Frequency: 85000
Velocity: 0,2635
Power: 20,6
Pulse duration: 0,0000001
Pass count: 1
Magnification: 10
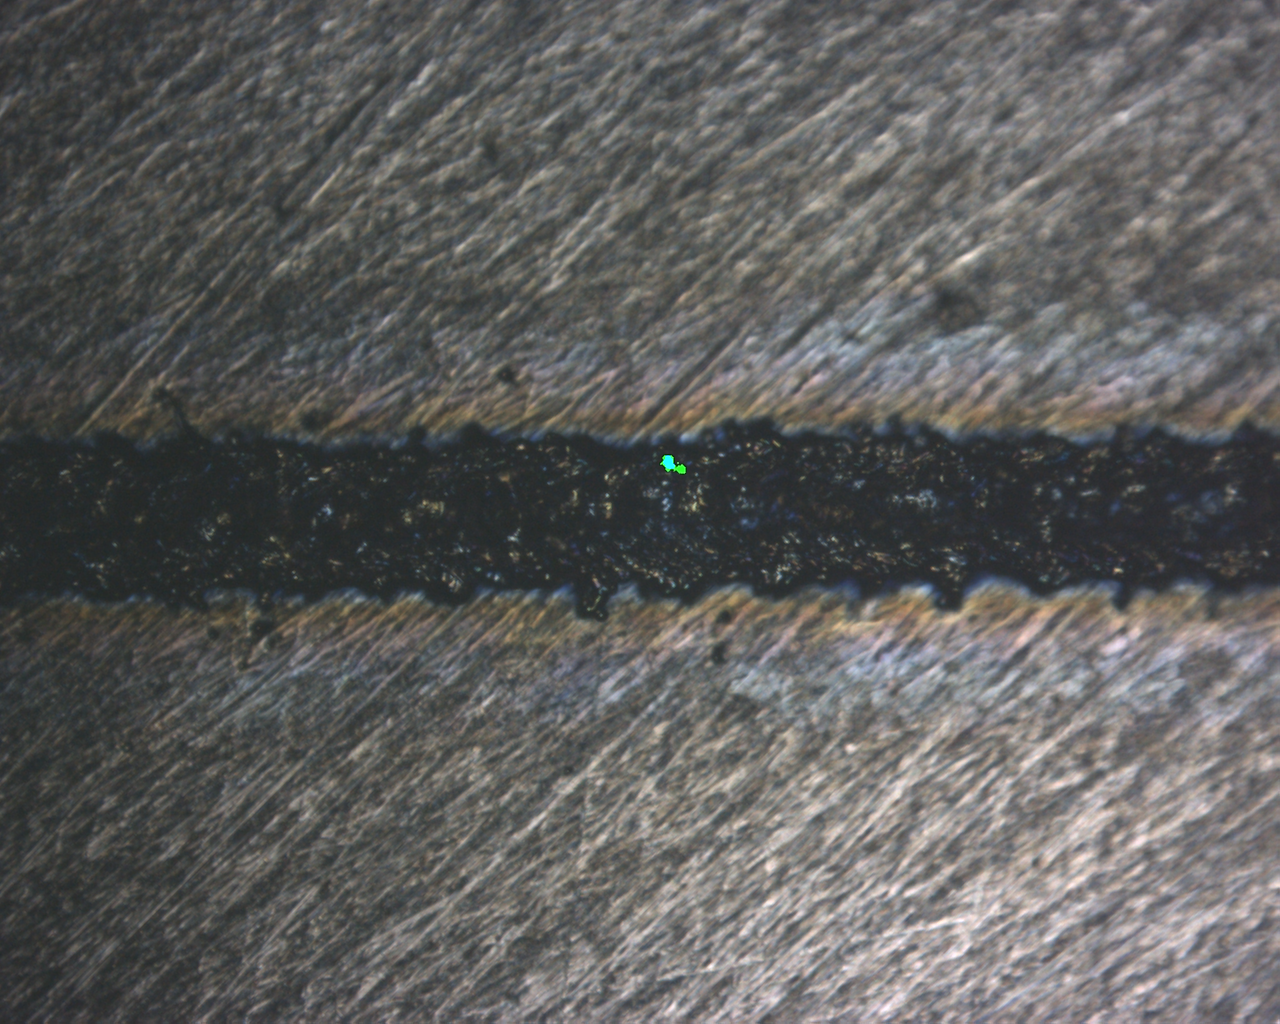
Measured width: 143.109
Other width: 50.879